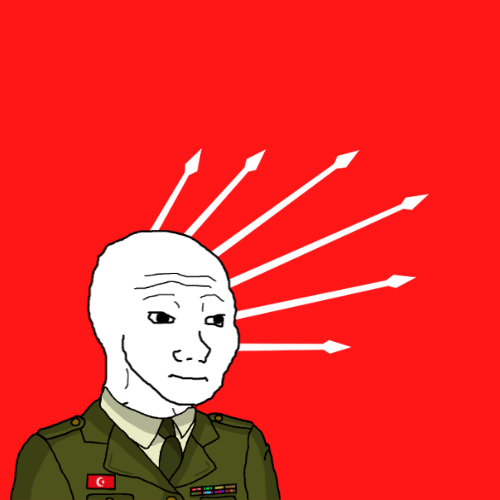
Label: 5_Wojak_with_Background